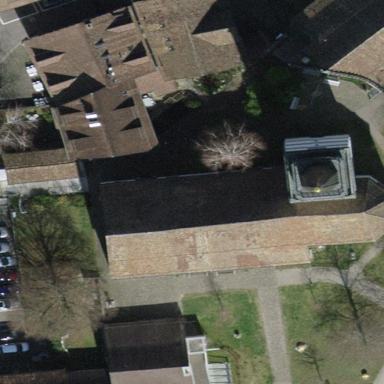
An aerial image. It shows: Building that is place of worship.